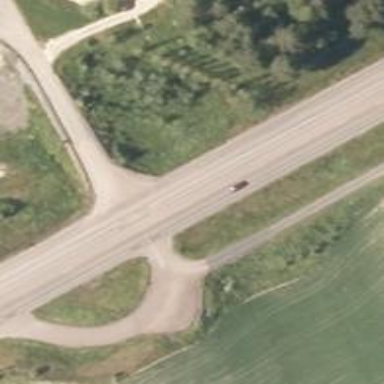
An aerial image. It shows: Asphalt road classified as trunk highway.